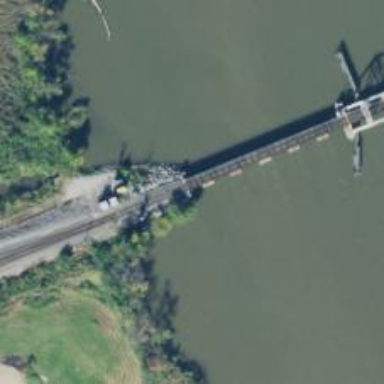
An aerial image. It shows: Abandoned railway bridge.